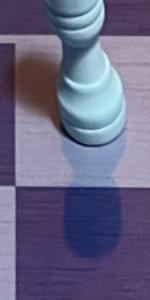
Label: Empty